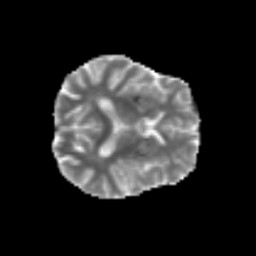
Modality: MD
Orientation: axial
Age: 62
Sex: male
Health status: ill
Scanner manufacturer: siemens
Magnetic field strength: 3 T
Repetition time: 8.7 s
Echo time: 0.11 s